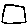
Label: square